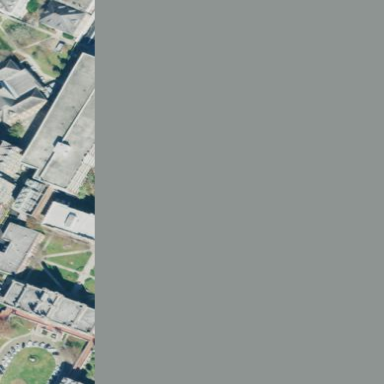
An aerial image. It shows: University.